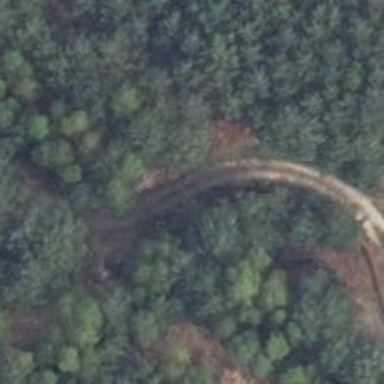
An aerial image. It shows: Sandy track.